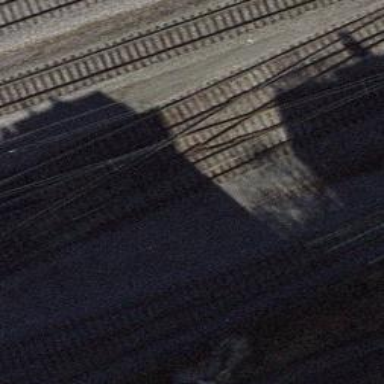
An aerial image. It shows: Single-track railway siding with electrified contact lines.